Interaction volume radius: 5 \u00c5
Interaction volume height: 20 \u00c5
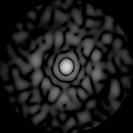
Disorder parameter: 0.8452